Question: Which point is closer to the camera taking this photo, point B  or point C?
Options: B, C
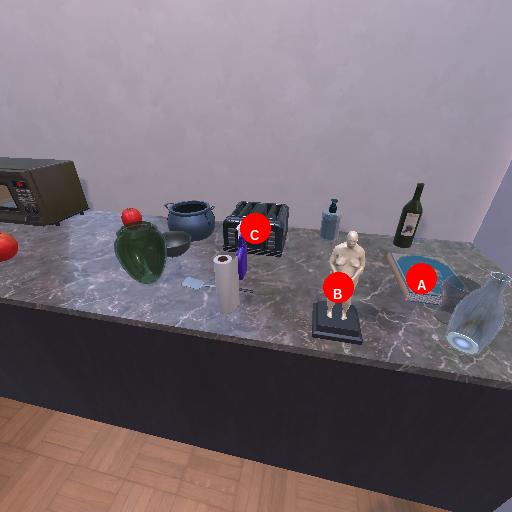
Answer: B